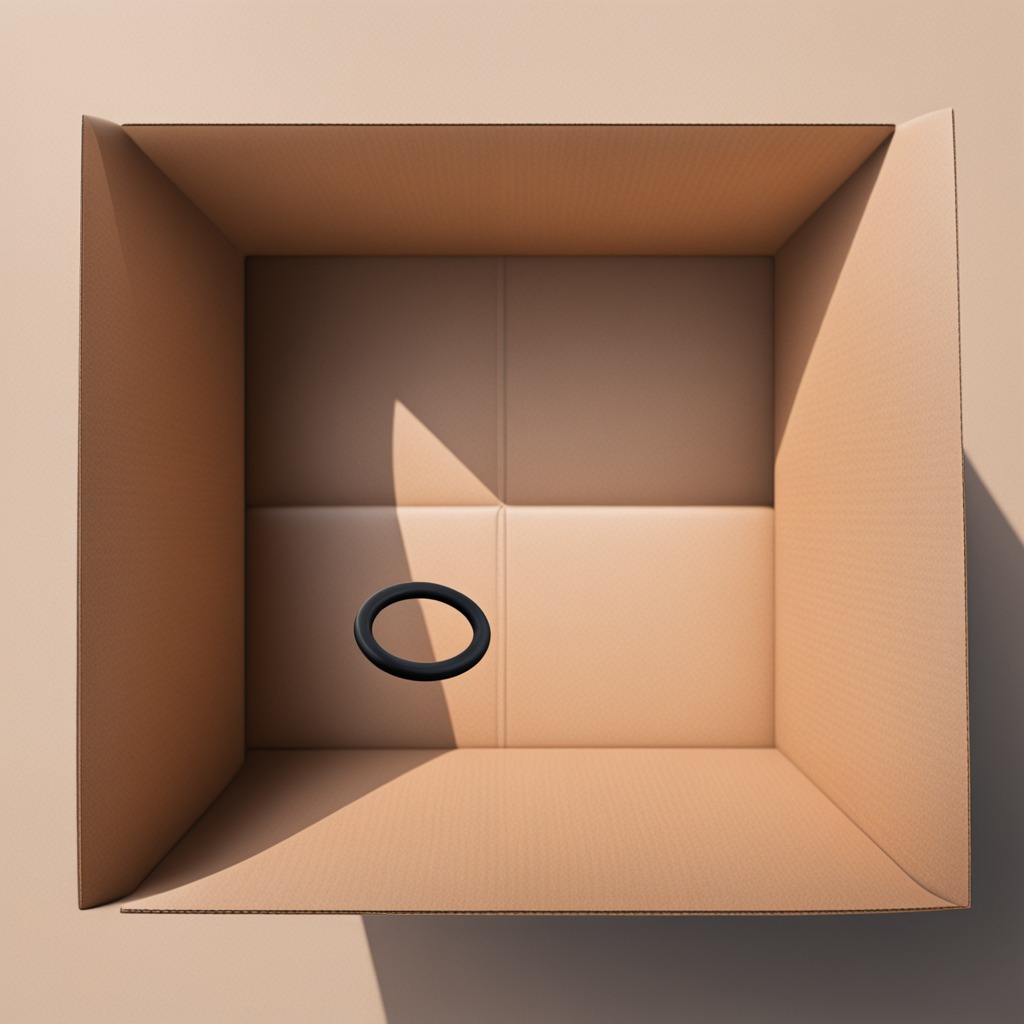
A rubber O-ring lying on a clean dry cardboard box surface in an outdoor workshop during daytime bright natural light soft shadows slightly creased but